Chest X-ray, PA view. Patient: 66 years old, sex M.
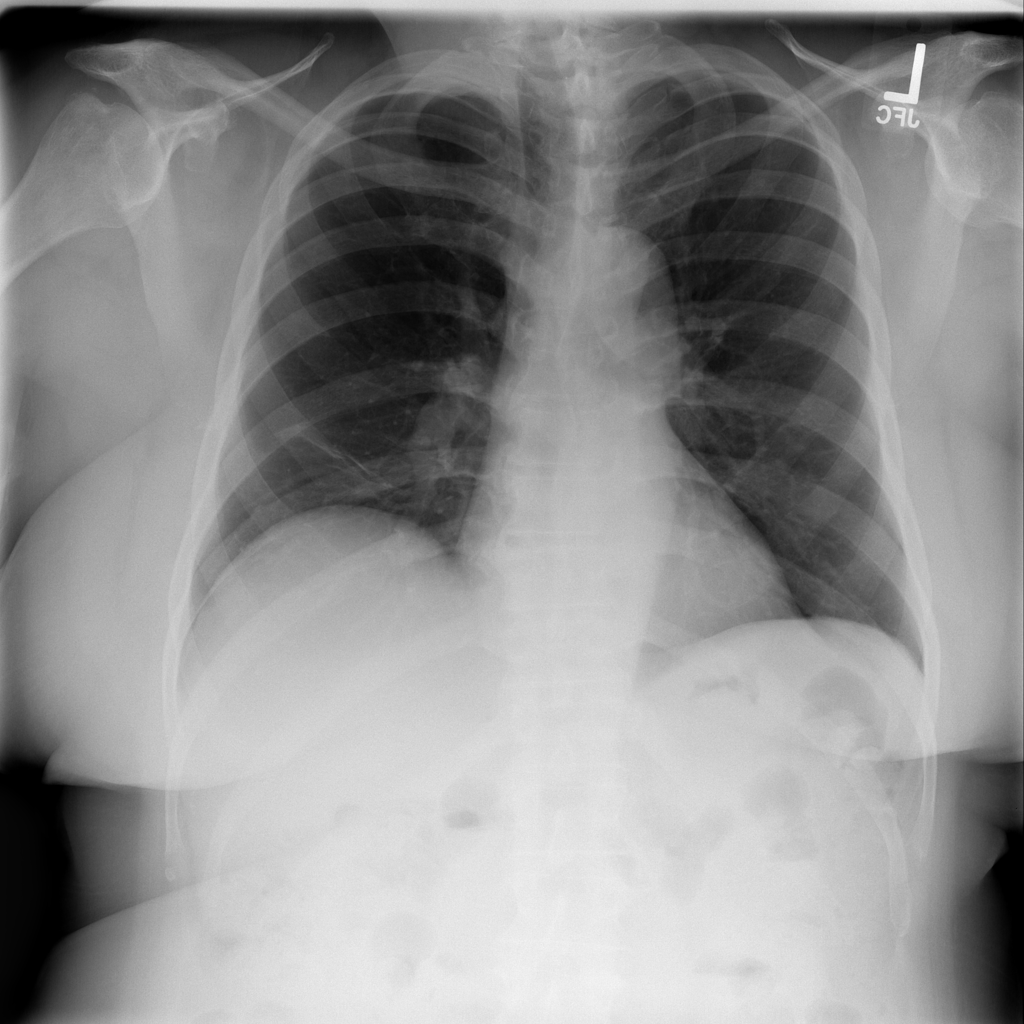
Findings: Atelectasis